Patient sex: F
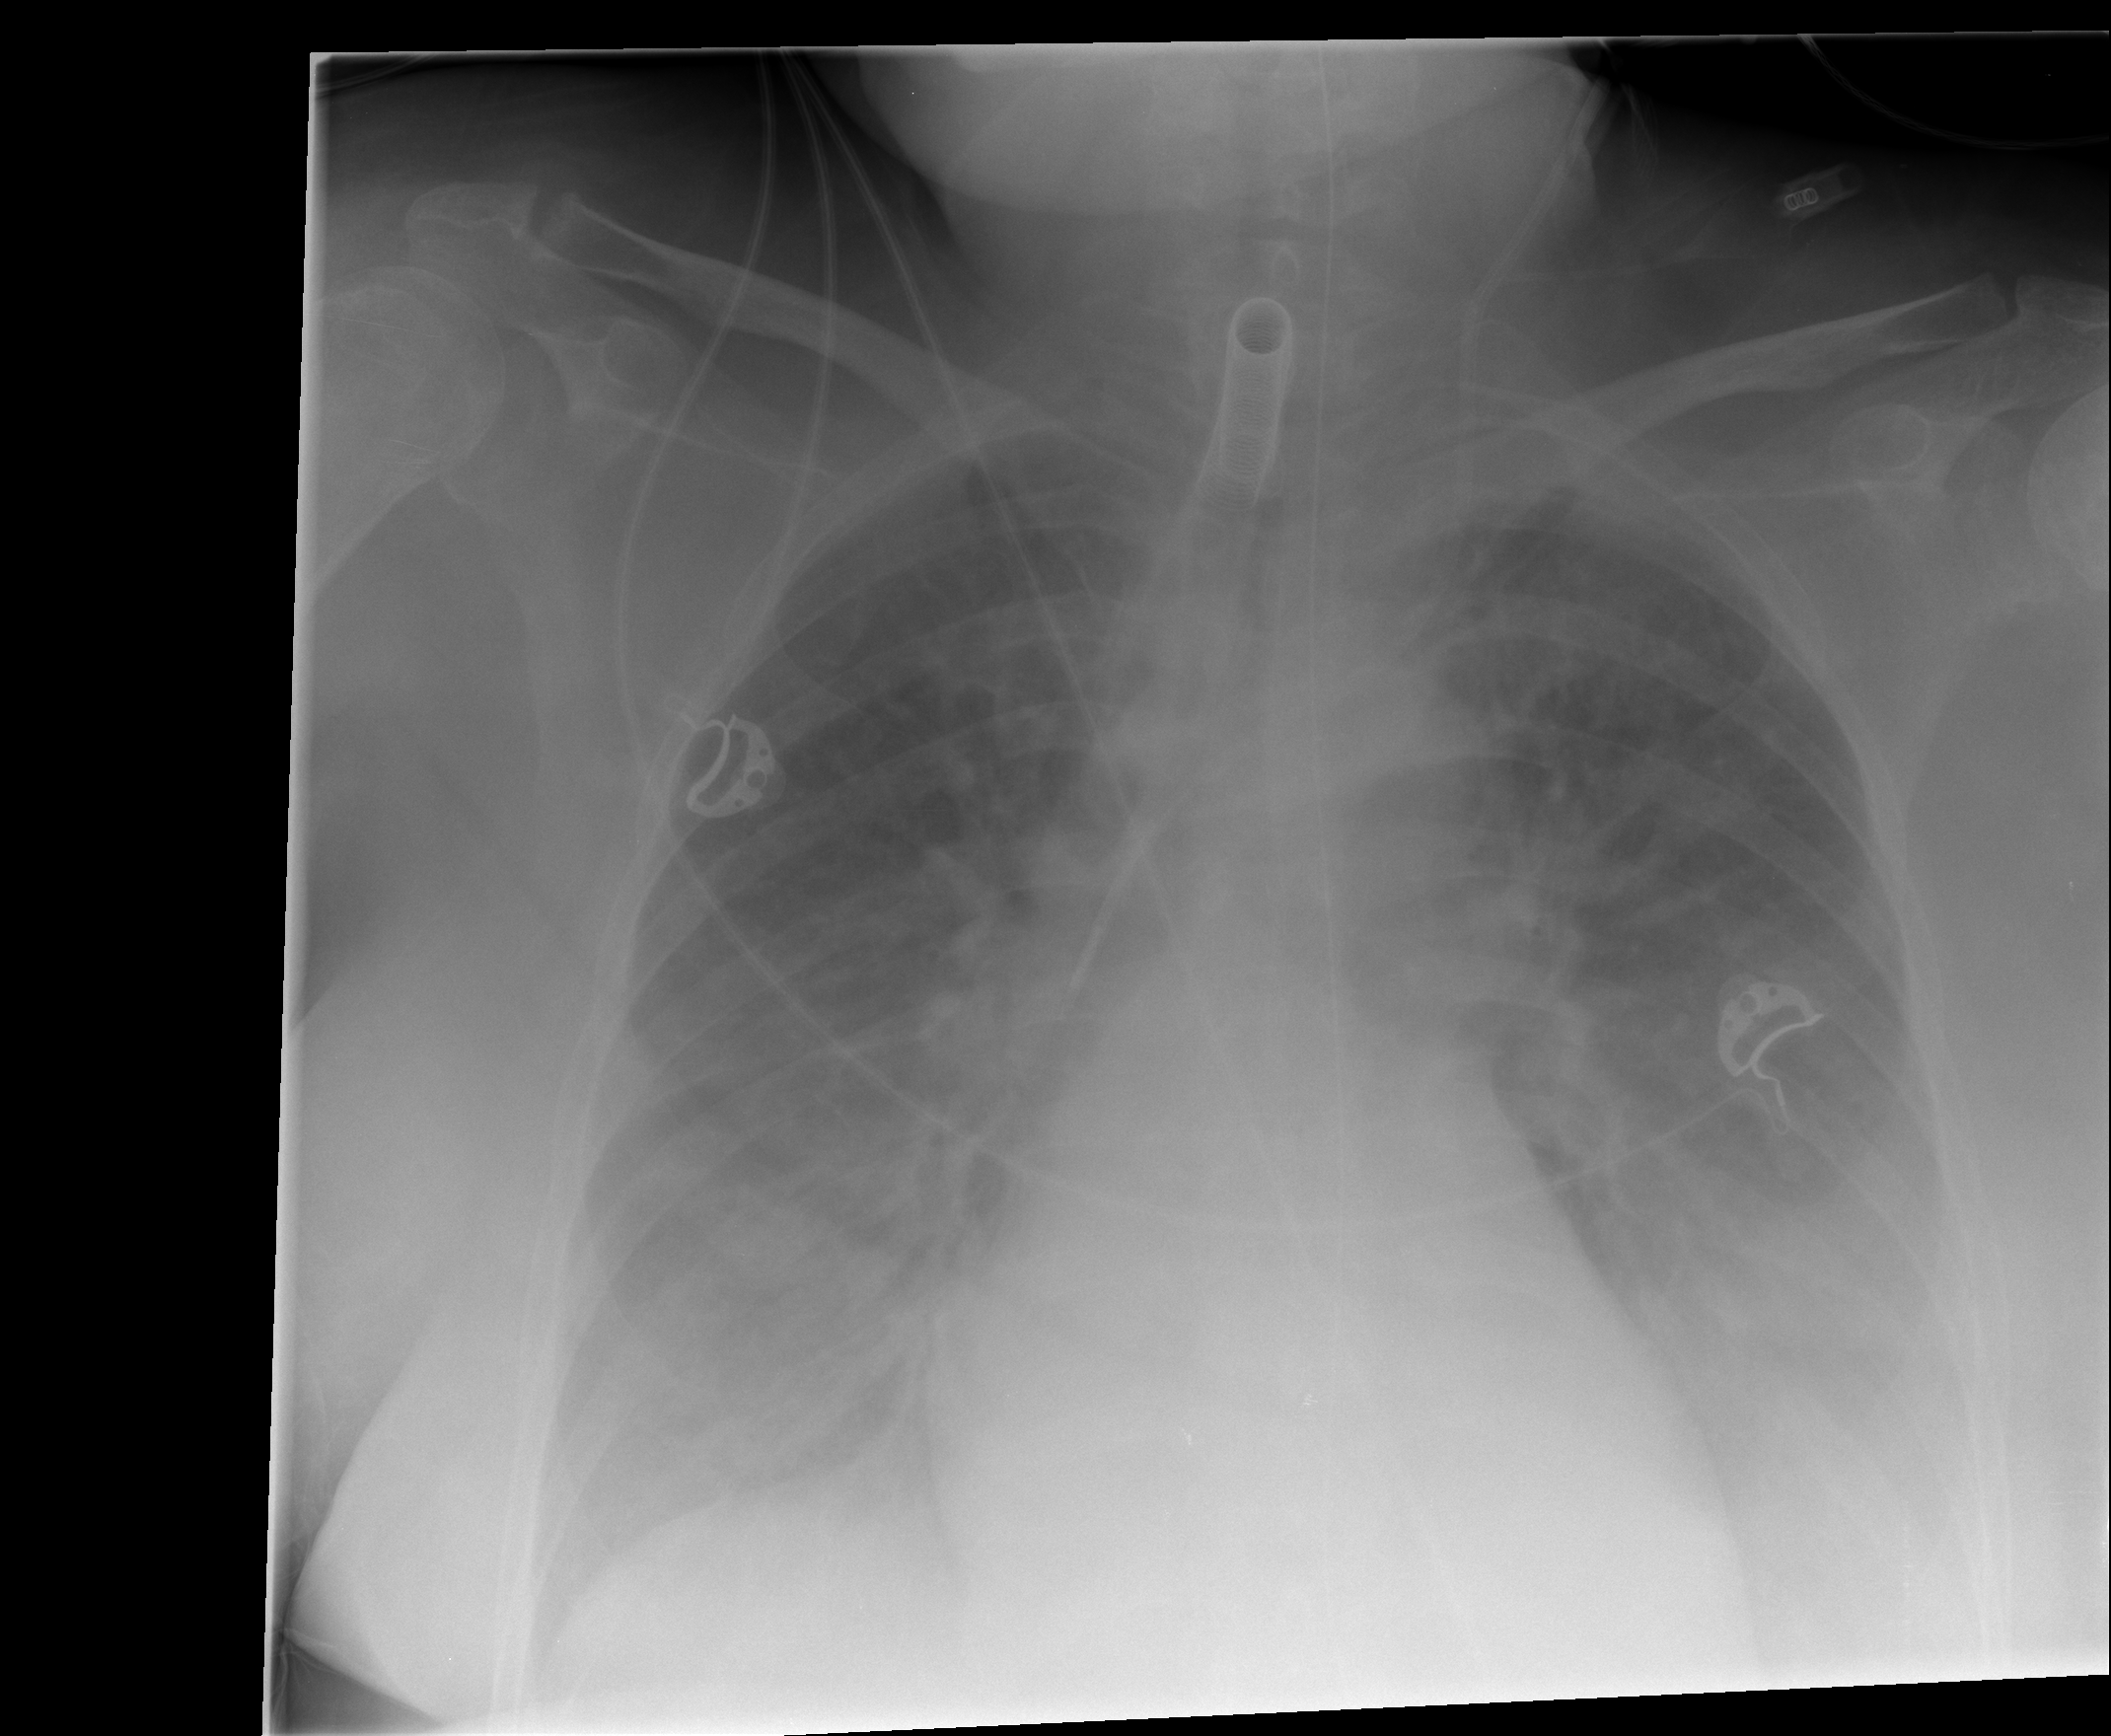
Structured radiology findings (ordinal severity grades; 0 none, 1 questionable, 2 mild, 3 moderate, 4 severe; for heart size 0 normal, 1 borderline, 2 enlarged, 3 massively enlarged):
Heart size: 2
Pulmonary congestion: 3
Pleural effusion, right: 3
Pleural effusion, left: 3
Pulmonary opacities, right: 0
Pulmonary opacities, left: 2
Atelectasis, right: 2
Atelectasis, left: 2